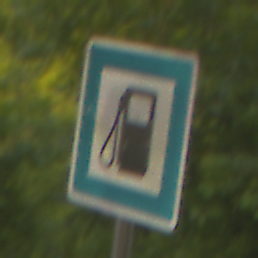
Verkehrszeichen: Tankstelle
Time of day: SunriseSunset
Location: Outdoor (RoadRail)
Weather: Clear
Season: NotSpecified
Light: Natural